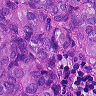
Metastatic tissue present: yes